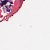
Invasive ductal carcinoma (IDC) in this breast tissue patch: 0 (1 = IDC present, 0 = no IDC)